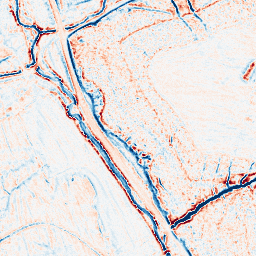
Category: edge_preserving
Decomposition family: bilateral
Decomposition parameters: d: 9
sigma_color: 25
sigma_space: 75
Upsampling method: quintic
Upsampling parameters: scale: 4
Upsampling scale: 4